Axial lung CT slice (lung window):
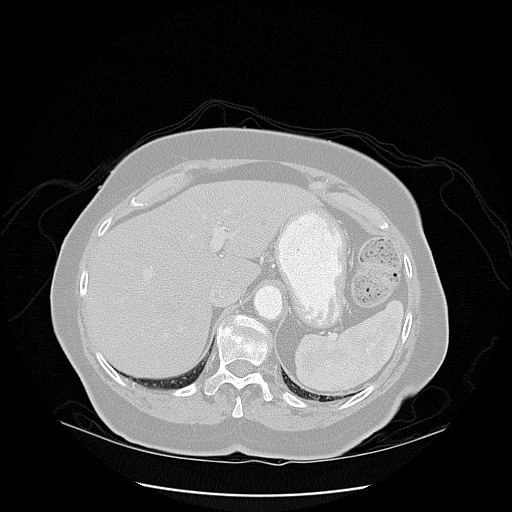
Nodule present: no